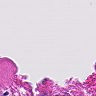
Metastatic tissue present: no